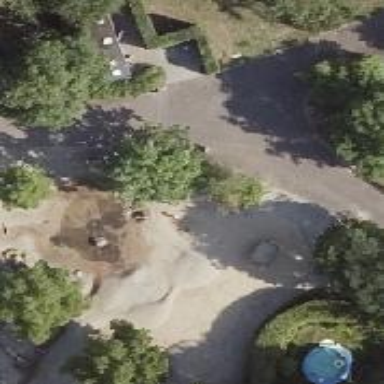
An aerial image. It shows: Playground with water channel.